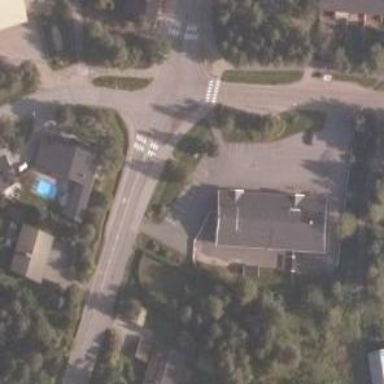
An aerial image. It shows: Asphalt cycleway.